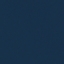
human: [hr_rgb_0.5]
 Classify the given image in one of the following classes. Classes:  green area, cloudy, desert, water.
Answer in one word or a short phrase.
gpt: water